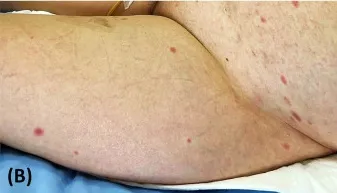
Lesions distributed along cleavage lines without prominent scales.
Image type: medical_photograph (skin_photograph)